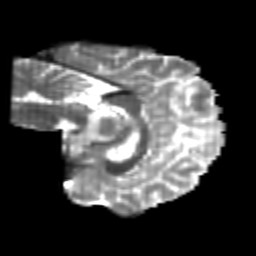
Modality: T2w
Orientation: sagittal
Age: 22
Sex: male
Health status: healthy
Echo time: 0.074 s